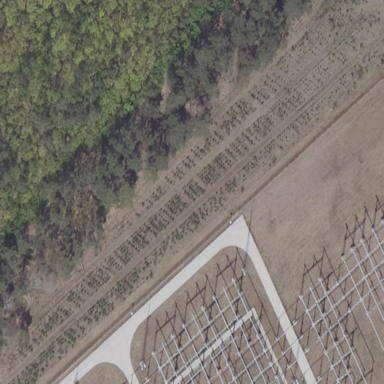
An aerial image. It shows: Plant nursery.